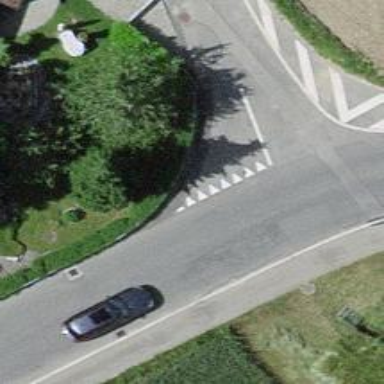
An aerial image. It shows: Road with dashed give-way line markings.